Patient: sex M, age 57
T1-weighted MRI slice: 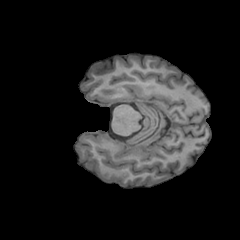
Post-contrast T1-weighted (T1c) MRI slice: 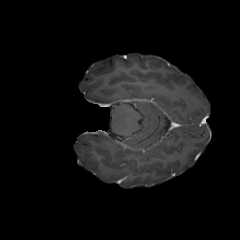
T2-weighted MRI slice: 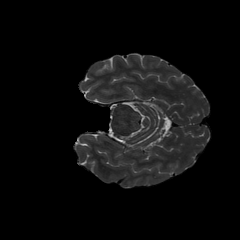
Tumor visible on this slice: no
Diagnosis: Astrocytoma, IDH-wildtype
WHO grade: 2